Question: We are trying to build an app with Facebook Connect on the local server.
When we give the URL as follows, it still does not work on the local system:

Here are the errors I get:
> API Error Code: 191 API ErrorDescription: The specified URL is not
owned by the application ErrorMessage: redirect_uri is not owned by
the application.
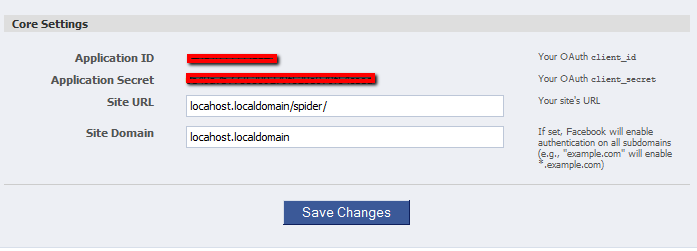
Answer: You need to set the same URL for Canvas url under core settings of your application settings